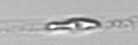
Label: Dactyliosolen_blavyanus